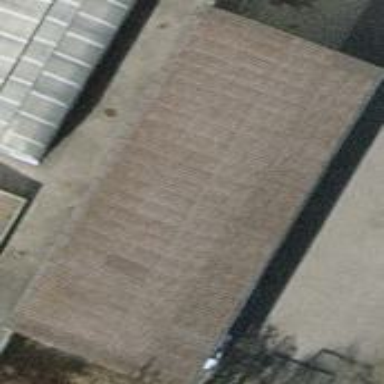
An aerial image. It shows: Building with skillion roof made of metal sheet oriented along its length.